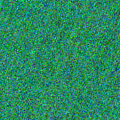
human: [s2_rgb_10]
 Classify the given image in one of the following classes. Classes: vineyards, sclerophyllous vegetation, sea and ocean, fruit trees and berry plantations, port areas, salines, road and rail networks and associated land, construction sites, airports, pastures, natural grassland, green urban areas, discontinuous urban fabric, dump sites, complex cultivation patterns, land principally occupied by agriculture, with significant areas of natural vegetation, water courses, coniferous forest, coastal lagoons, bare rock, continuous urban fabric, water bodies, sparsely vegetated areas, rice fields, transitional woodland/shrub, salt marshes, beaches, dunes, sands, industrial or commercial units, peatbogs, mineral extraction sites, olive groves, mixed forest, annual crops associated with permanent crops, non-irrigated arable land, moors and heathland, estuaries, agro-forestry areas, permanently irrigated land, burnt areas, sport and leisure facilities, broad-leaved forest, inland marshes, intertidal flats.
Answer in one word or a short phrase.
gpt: sea and ocean